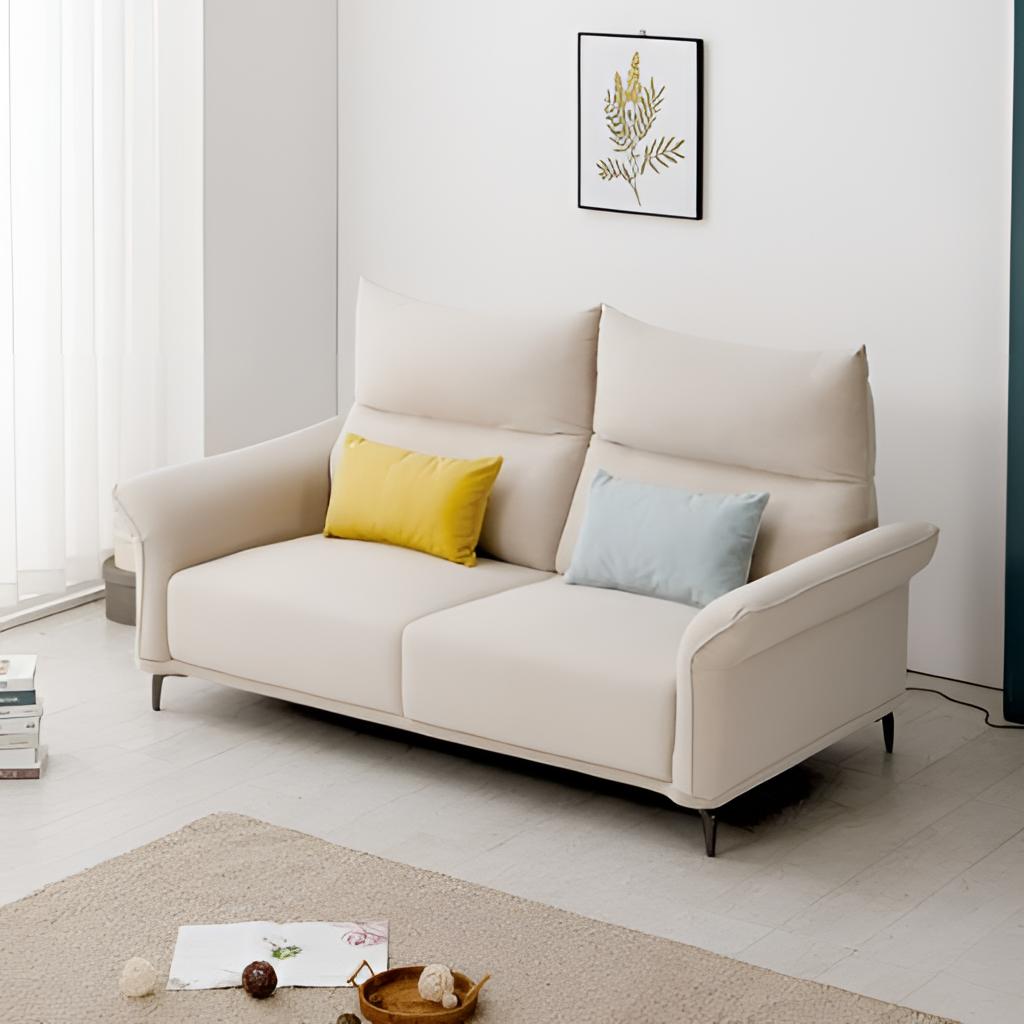
living room, beige fabric sofa, wood flooring, with plank pattern, paint wallpaper, with solid pattern, contemporary